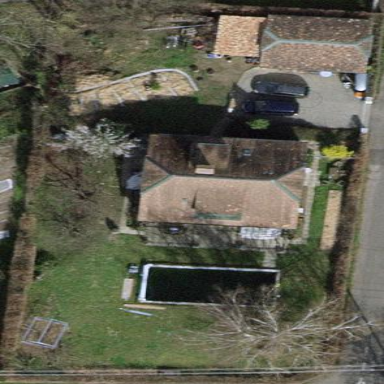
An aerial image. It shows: Garden surrounded by fence.